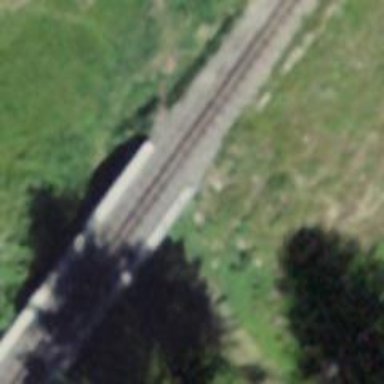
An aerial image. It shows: Narrow-gauge railway bridge with one track. The railway is preserved.